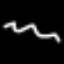
Label: squiggle